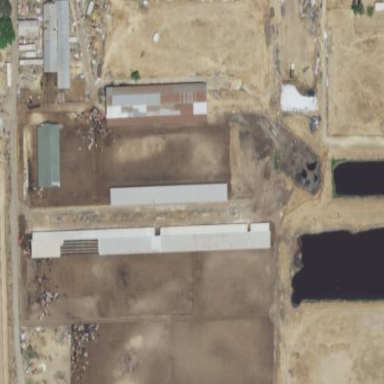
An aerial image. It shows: Farmyard area.